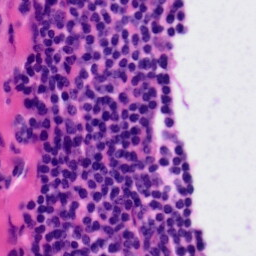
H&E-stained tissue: Tonsil